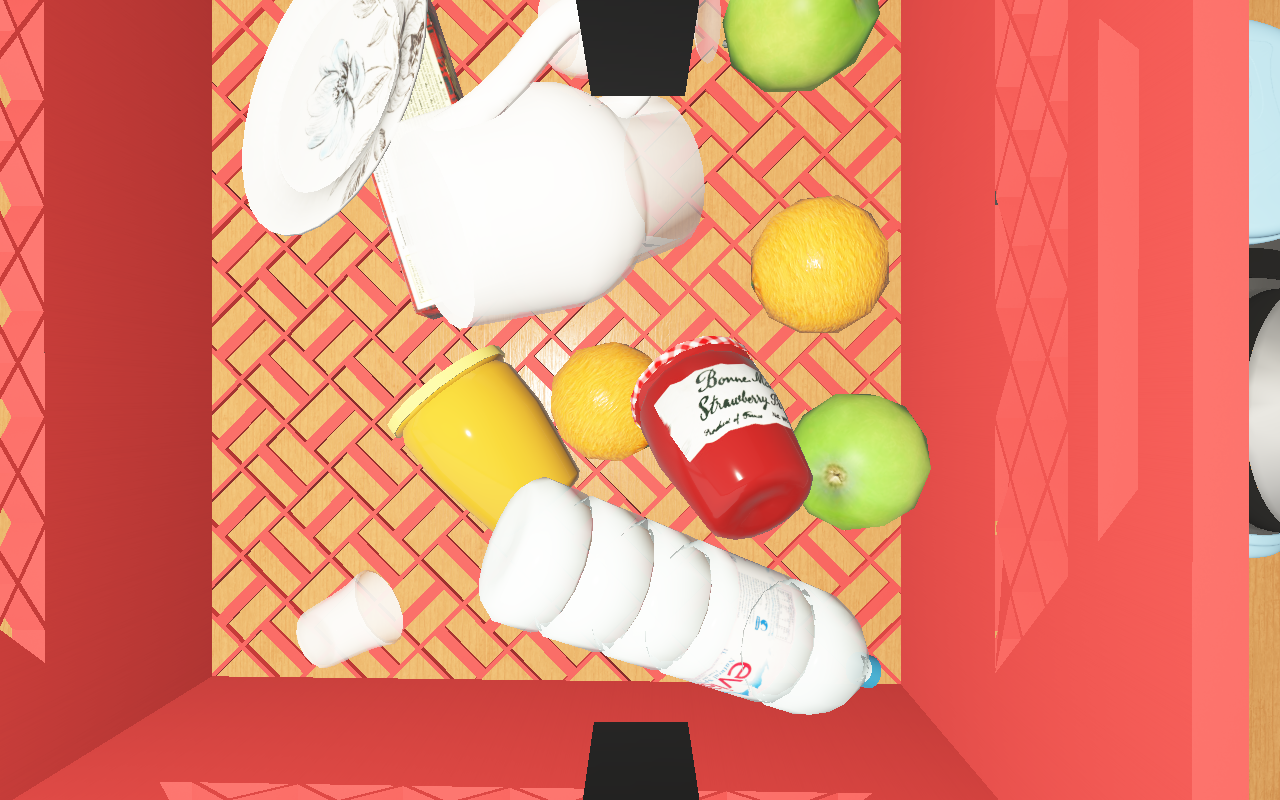
Objects in the scene:
water bottle
apple
apple
orange
orange
plate
glass
wineglass
jam jar
biscuit box